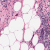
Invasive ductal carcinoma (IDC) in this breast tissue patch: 0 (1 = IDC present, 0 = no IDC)